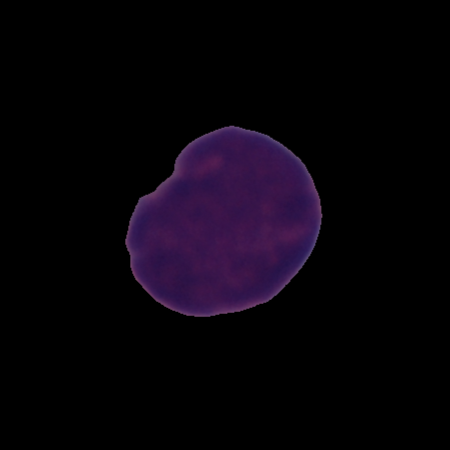
Label: cancer